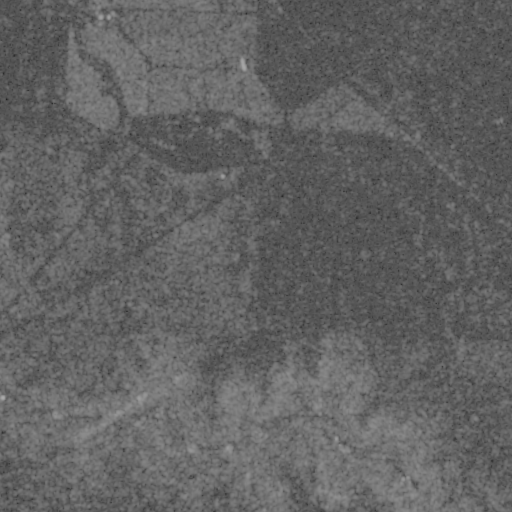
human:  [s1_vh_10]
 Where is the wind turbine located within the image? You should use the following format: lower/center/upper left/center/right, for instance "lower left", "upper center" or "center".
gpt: The wind turbine is located in the lower of the image.
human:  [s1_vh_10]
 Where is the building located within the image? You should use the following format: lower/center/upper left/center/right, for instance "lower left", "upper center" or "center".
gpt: The building is located in the upper left of the image.
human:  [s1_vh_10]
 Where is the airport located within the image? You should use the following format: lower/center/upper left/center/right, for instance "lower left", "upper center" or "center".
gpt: There is no airport in the image.

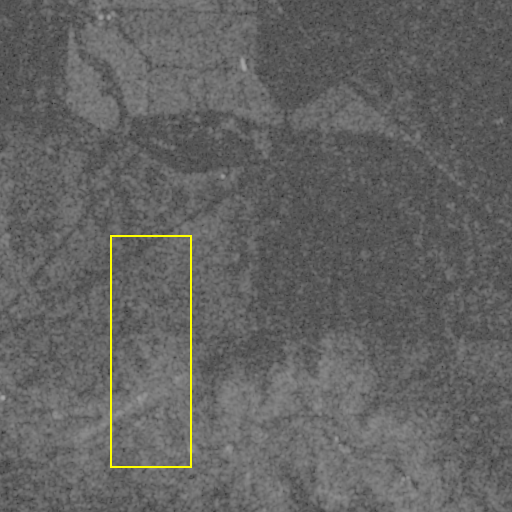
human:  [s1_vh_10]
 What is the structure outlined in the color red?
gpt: There is no red outline.
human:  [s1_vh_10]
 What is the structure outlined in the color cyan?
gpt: There is no structure outlined in cyan.